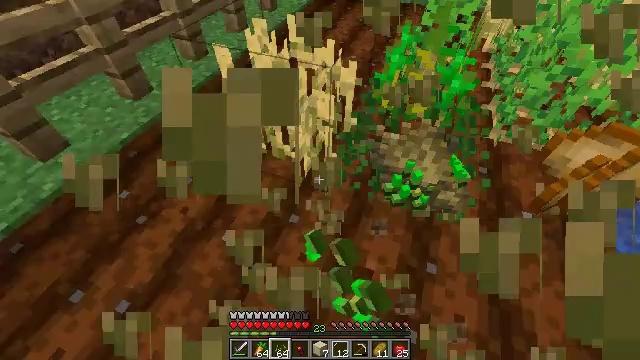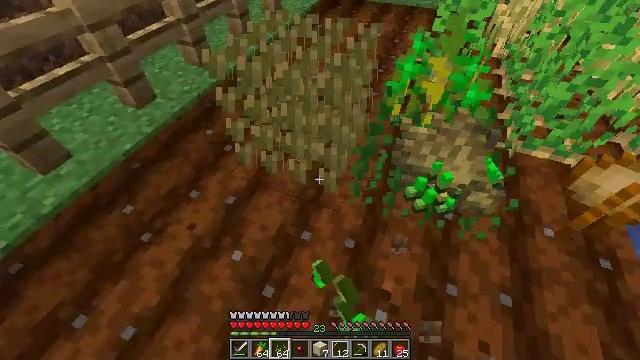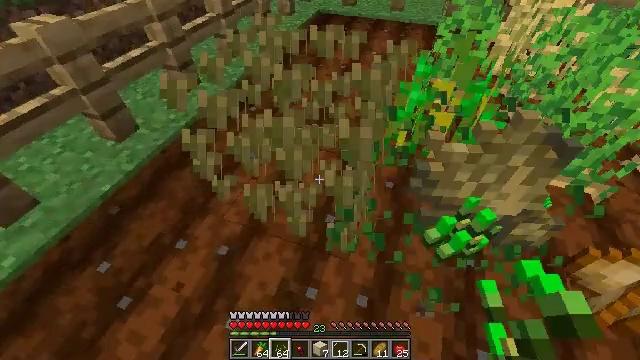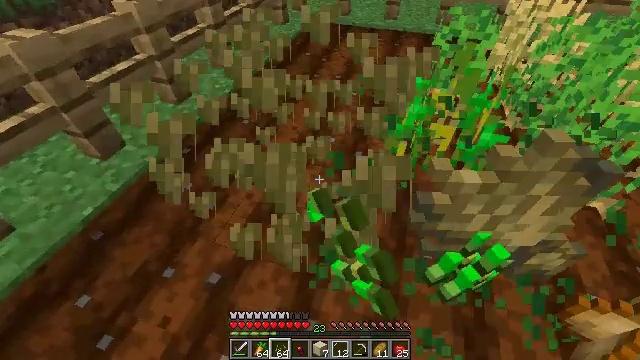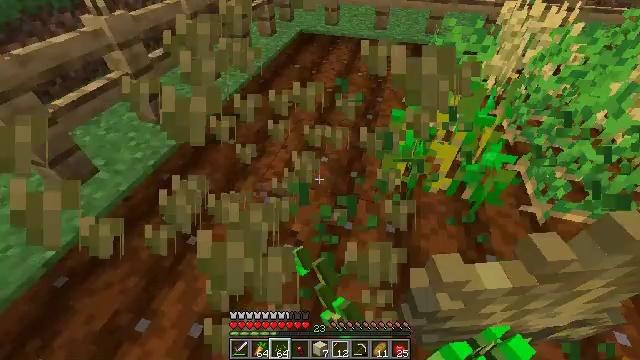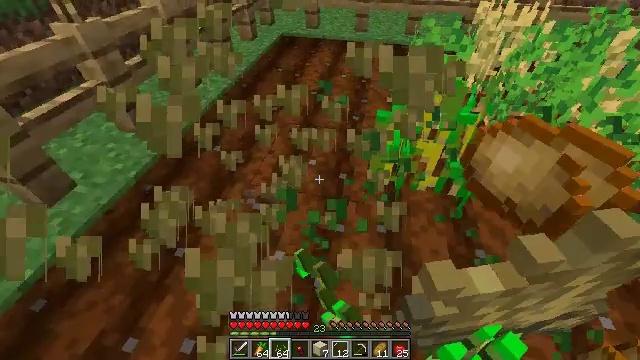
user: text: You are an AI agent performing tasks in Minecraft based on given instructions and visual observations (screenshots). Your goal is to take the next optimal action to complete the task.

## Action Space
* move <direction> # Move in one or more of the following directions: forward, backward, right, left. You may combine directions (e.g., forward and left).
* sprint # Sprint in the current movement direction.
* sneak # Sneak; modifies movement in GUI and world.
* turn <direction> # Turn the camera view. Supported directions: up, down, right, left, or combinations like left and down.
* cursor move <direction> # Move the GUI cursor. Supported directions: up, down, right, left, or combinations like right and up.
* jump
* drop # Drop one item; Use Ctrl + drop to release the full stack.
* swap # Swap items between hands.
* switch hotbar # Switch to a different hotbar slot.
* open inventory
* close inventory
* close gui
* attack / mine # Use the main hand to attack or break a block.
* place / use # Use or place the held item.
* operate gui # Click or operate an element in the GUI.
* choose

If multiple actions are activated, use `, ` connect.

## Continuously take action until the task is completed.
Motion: motion action
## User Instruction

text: Collect wheat crops.
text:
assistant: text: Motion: move forward, attack / mine
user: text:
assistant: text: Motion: move forward, turn right and up, attack / mine
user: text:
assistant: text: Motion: move forward, turn right and up, attack / mine
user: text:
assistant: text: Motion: move forward, turn right and up, attack / mine
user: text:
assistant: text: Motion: move forward and move left, turn right, attack / mine
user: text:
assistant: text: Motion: attack / mine